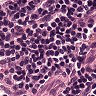
Metastatic tissue present: no